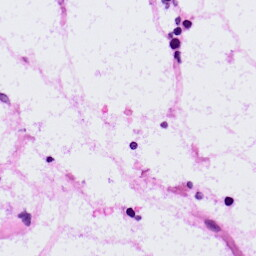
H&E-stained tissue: LymphNode